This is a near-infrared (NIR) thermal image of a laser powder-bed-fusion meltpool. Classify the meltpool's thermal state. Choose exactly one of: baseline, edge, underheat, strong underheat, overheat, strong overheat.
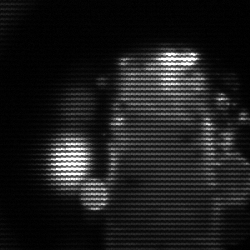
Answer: strong underheat